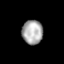
Tissue: skin
Cell type: T cells
Senescence score: 0.2751
Nuclear area (px): 489
Mean DAPI intensity: 171.434